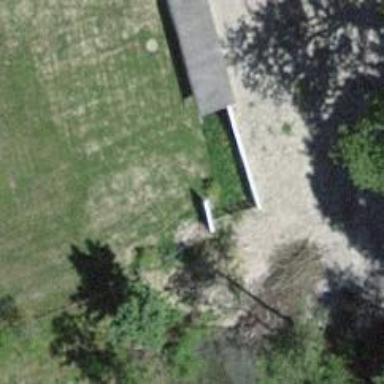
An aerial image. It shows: Retaining wall.